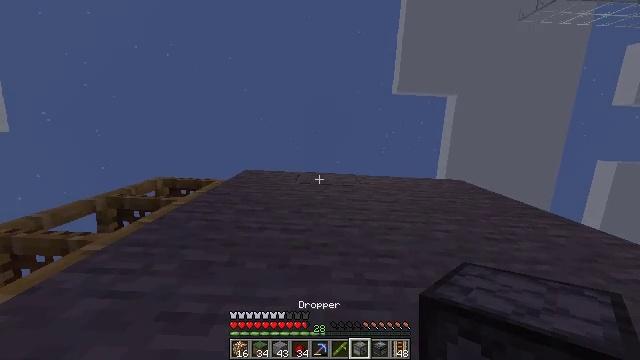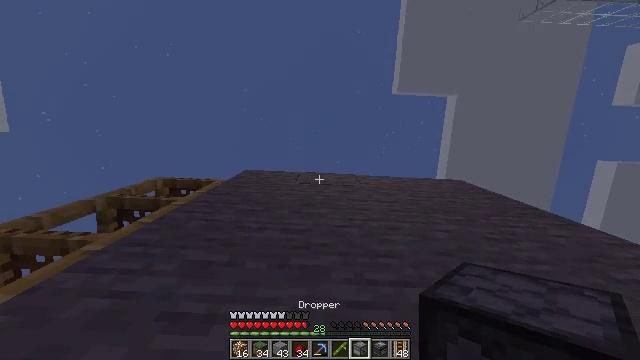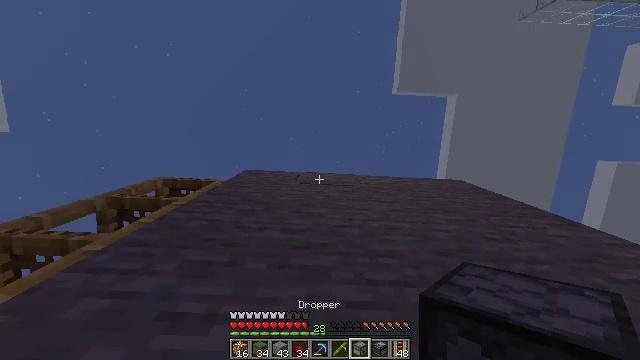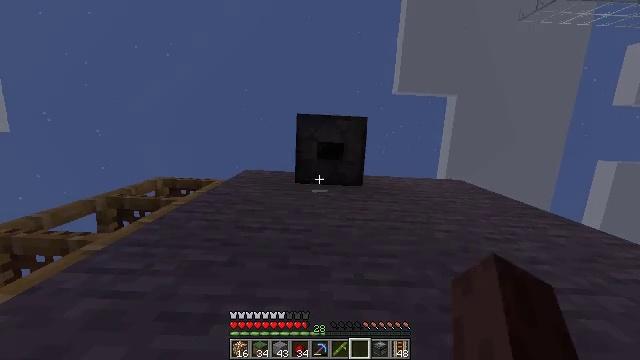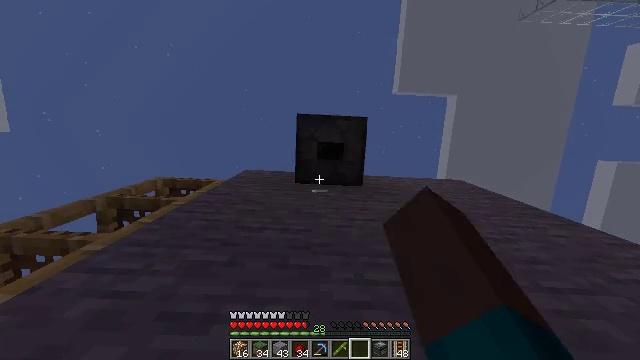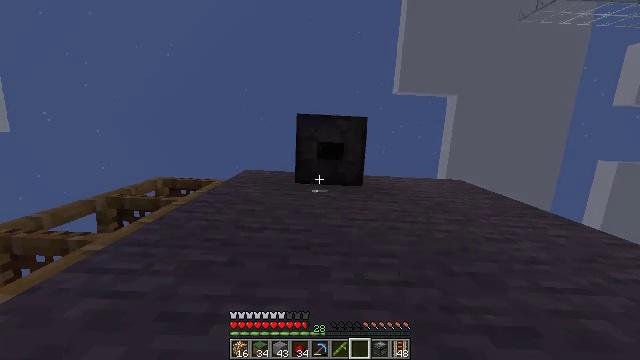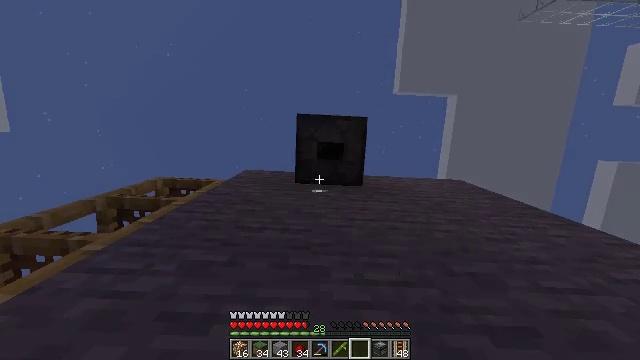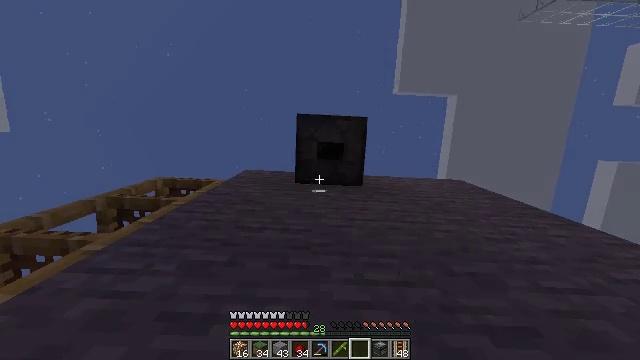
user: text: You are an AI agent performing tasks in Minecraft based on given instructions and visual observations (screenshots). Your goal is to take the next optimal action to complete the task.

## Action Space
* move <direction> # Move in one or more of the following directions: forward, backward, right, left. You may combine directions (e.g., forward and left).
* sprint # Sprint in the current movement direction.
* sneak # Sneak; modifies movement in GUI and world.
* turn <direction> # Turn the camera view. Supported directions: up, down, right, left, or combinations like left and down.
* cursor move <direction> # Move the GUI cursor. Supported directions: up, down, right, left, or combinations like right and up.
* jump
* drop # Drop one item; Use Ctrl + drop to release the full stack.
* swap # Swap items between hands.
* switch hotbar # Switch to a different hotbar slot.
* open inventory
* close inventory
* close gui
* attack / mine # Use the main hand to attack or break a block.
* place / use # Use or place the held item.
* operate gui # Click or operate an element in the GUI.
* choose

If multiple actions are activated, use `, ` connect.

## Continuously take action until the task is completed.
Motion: motion action
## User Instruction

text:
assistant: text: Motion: sneak
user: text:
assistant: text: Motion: sneak
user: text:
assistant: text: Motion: sneak, use / place
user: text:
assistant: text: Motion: sneak, use / place
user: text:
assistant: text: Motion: sneak
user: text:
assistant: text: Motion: sneak
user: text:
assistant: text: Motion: sneak
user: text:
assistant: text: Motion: sneak